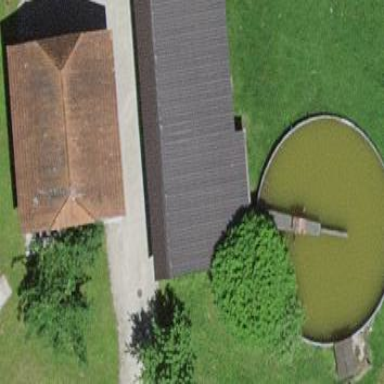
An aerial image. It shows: Shed building.